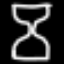
Label: hourglass